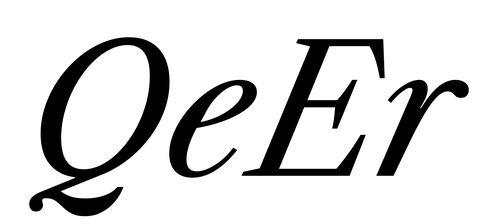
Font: LibreCaslonText-Italic_Italic